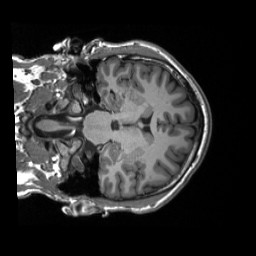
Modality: T1w
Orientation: coronal
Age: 22
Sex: male
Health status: ill
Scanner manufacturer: siemens
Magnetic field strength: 3 T
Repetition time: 2.3 s
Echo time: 0.00201 s